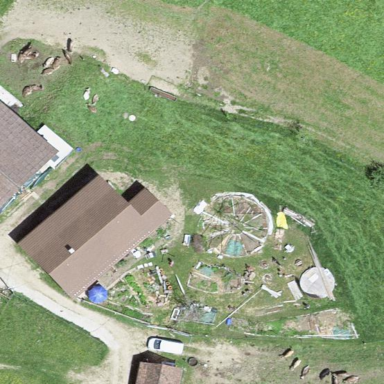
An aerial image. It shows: Farmyard area.